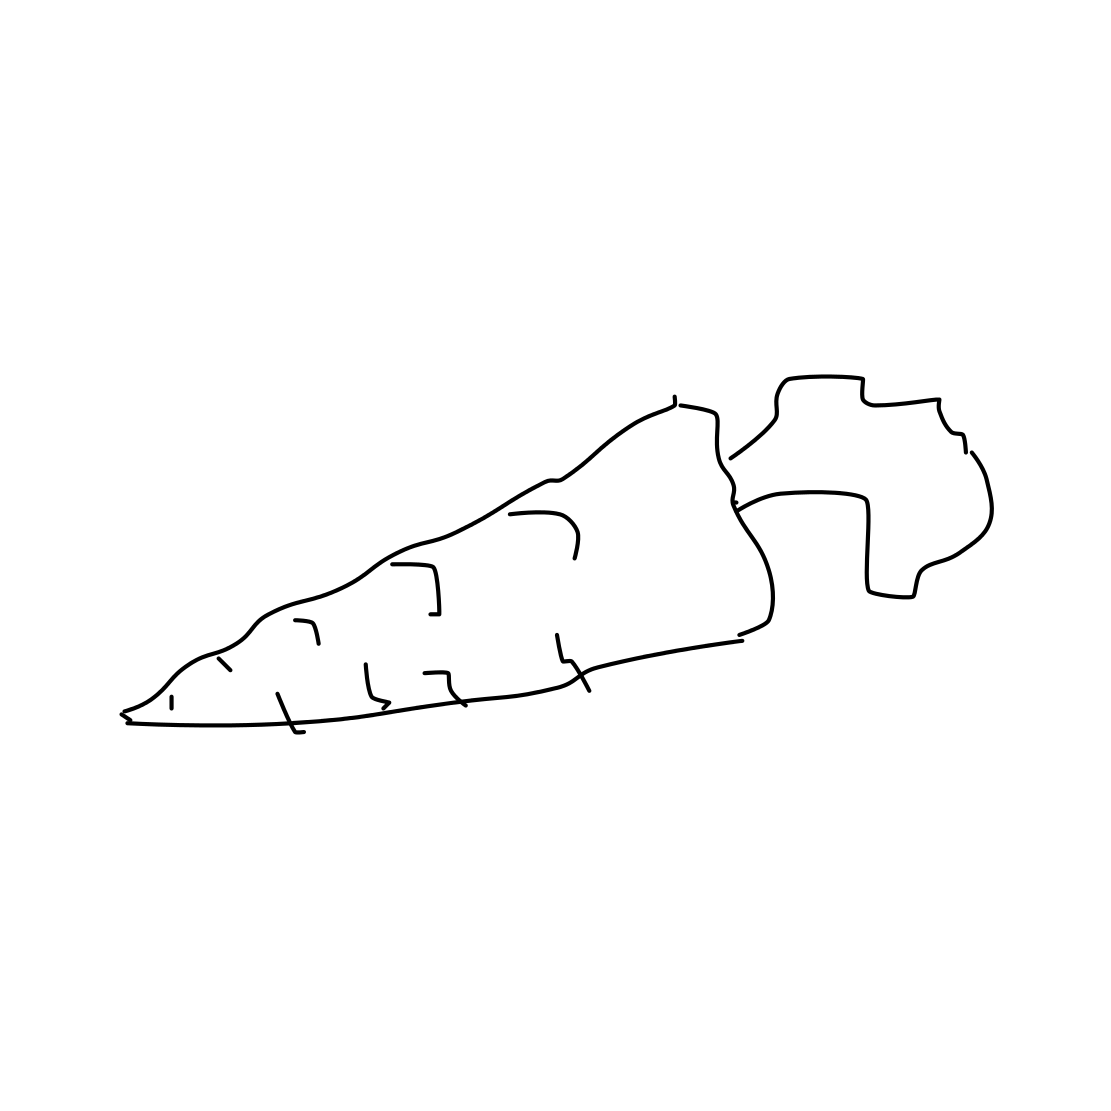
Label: carrot